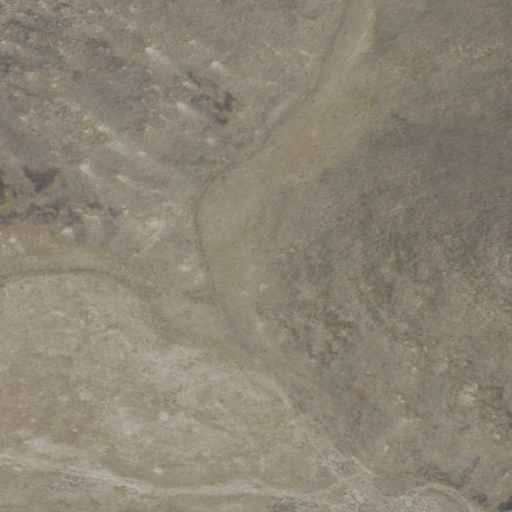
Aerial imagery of valley in Oregon named Long Canyon containing grassland and shrub